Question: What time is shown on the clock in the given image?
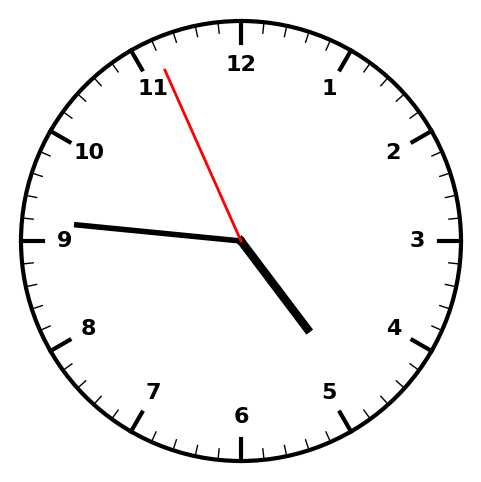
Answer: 04:45:56